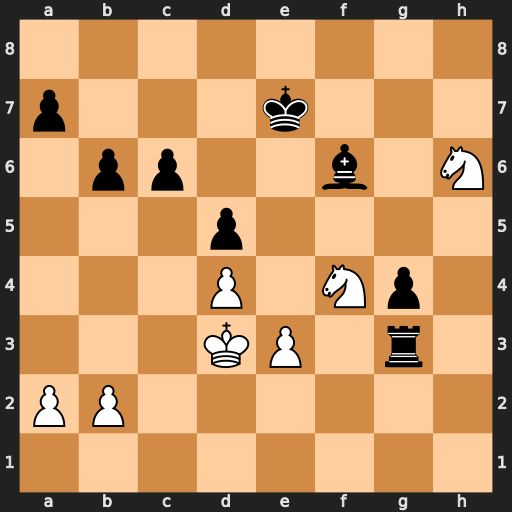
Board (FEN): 8/p3k3/1pp2b1N/3p4/3P1Np1/3KP1r1/PP6/8
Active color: w
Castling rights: -
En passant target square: -
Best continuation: Nf5+ Kf7 Nxg3